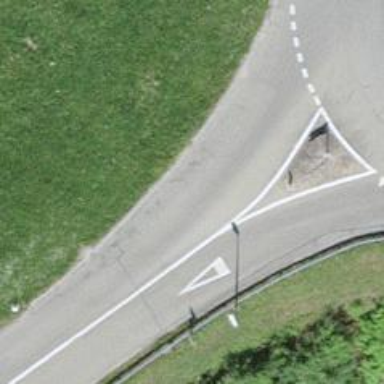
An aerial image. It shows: Paved secondary road.